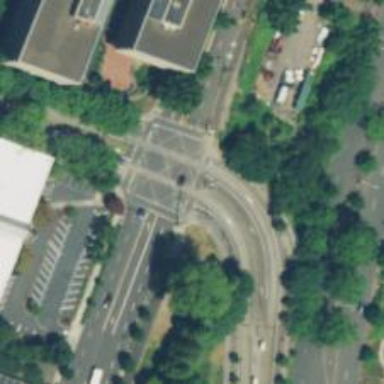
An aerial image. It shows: Marked path crossing.